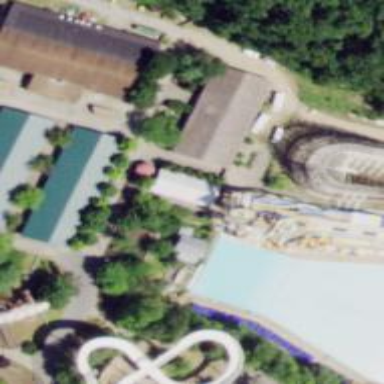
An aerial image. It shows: Water slide attraction.